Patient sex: M
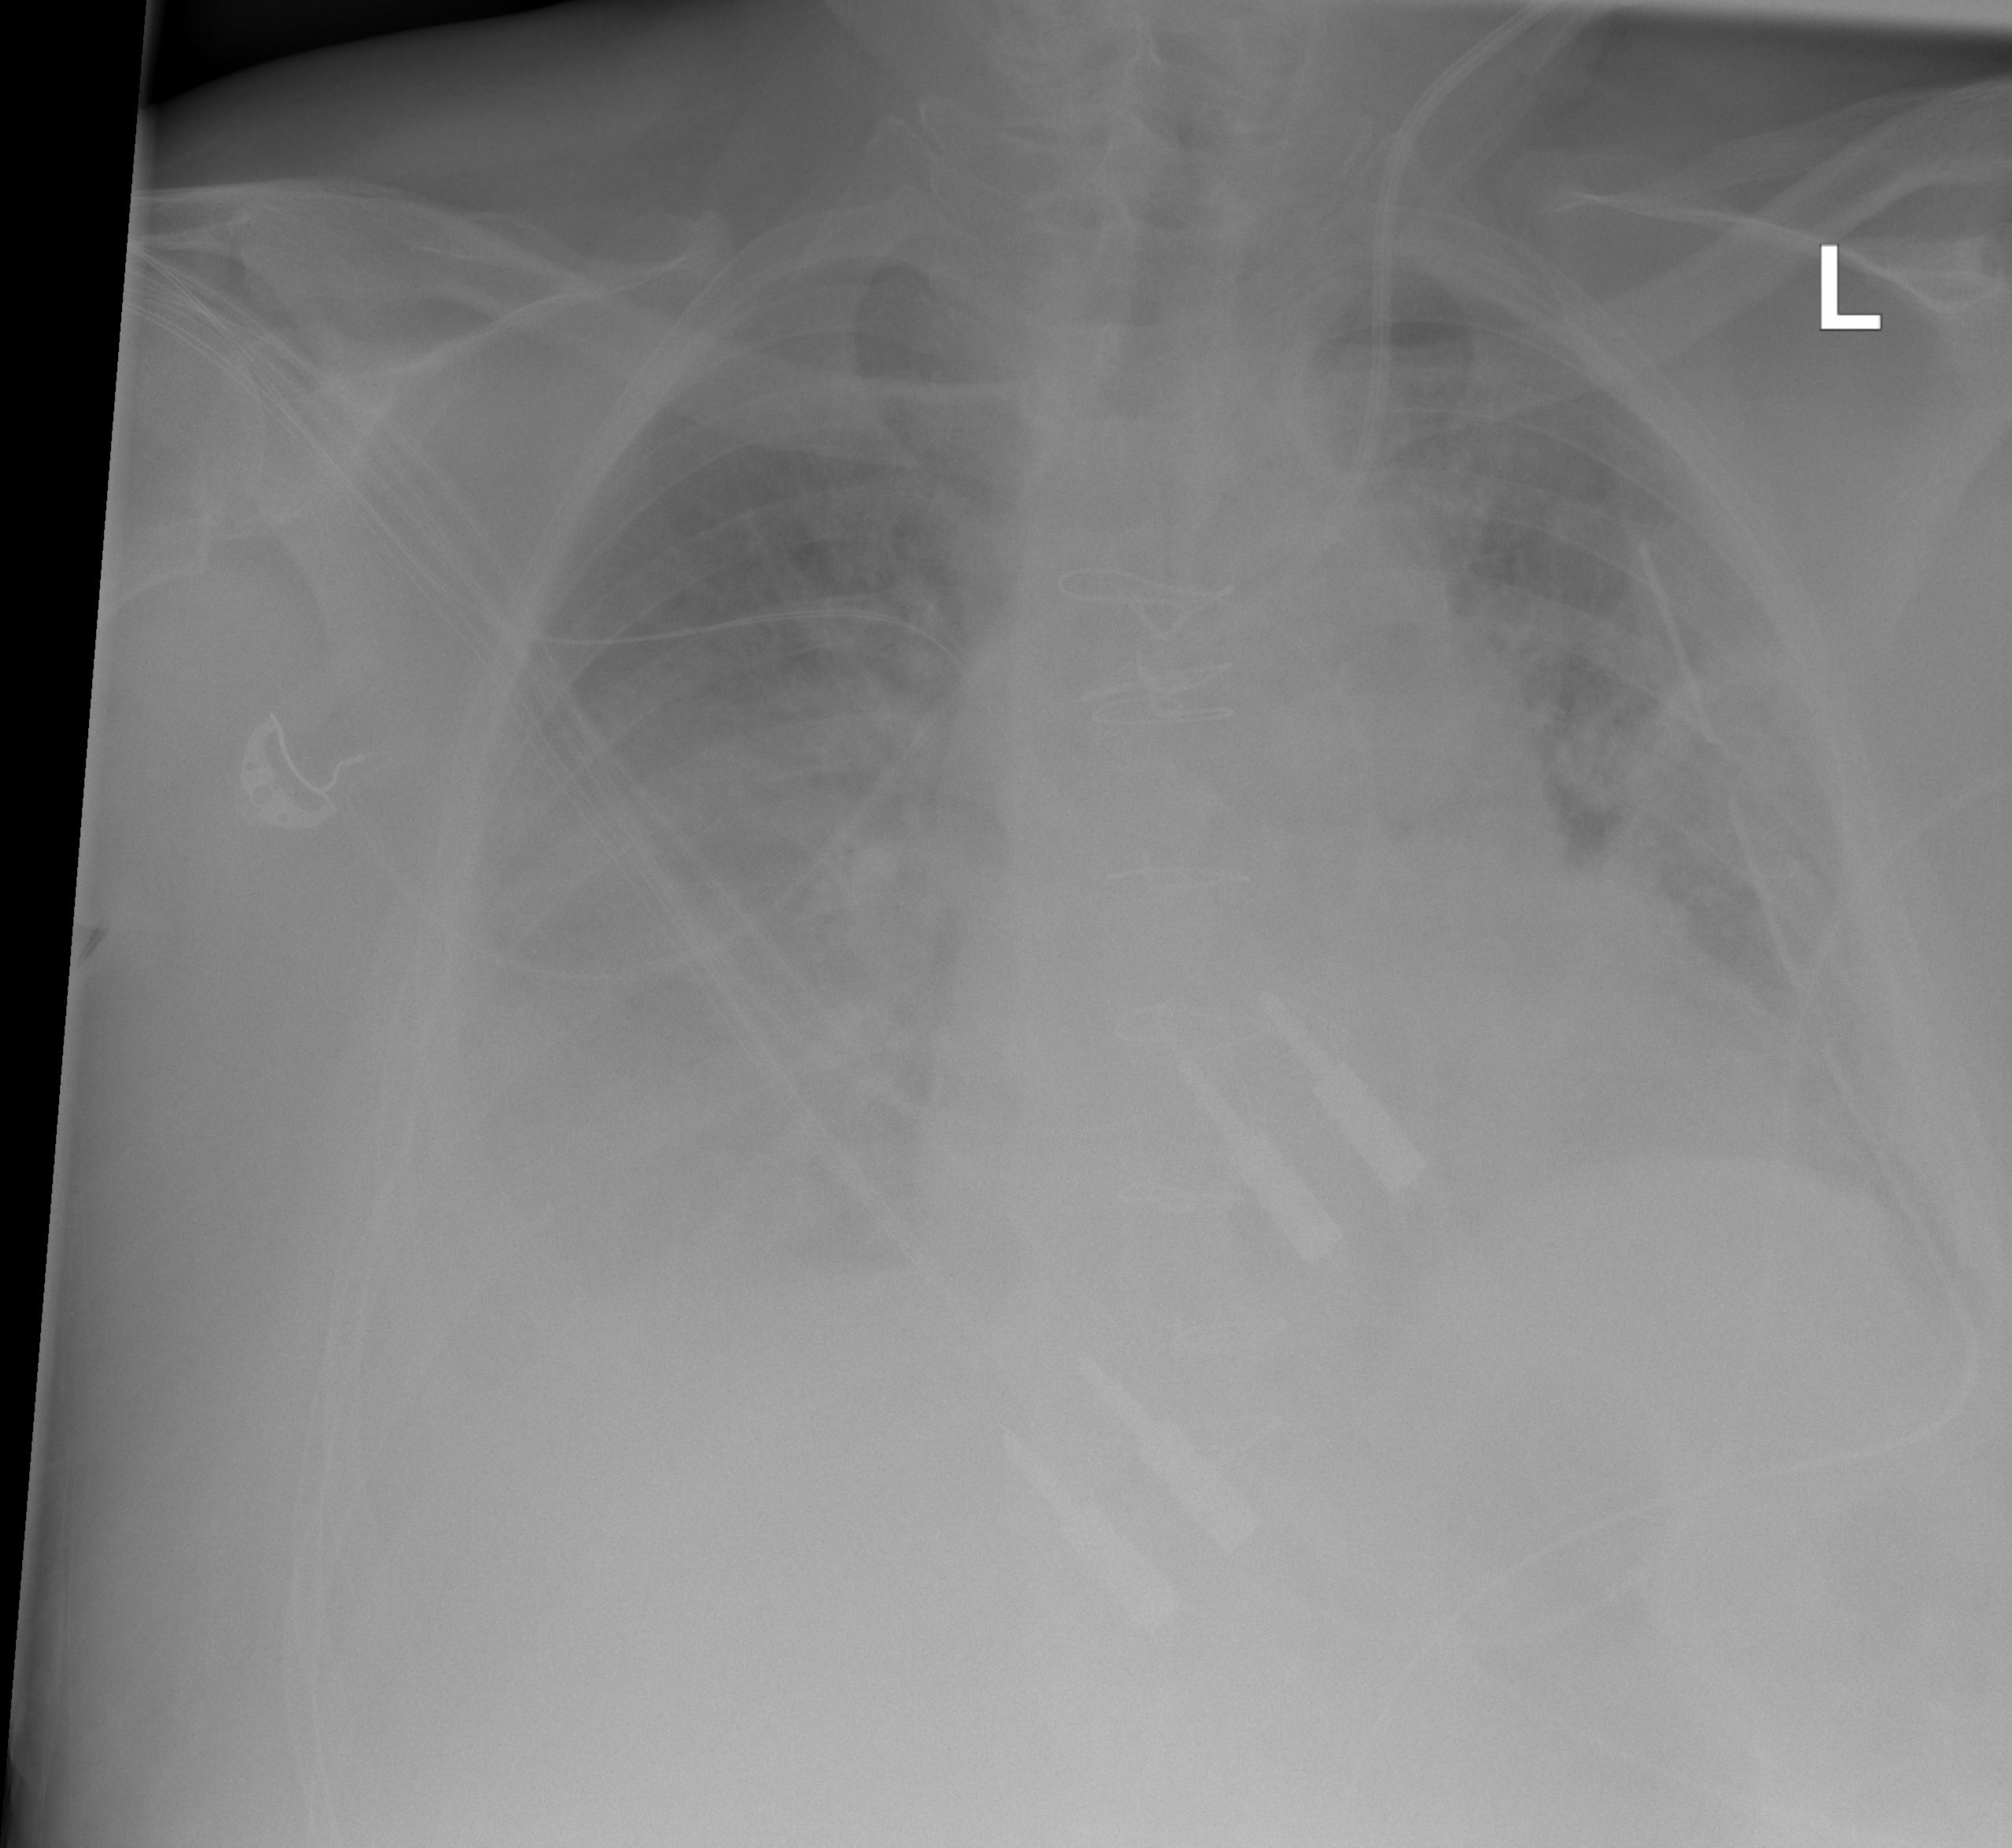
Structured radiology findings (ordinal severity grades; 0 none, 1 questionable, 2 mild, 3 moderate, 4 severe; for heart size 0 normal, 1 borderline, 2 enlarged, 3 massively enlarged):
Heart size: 2
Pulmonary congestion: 2
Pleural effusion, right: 3
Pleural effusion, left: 2
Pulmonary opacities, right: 2
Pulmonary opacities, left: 2
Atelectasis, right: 2
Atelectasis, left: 2